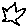
Label: star